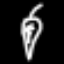
Label: leaf